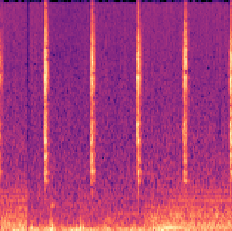
Sound class: Clock tick